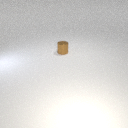
small brown metal cylinder